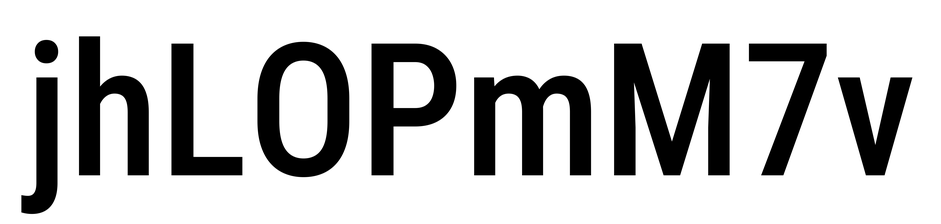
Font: Roboto_Condensed_Medium